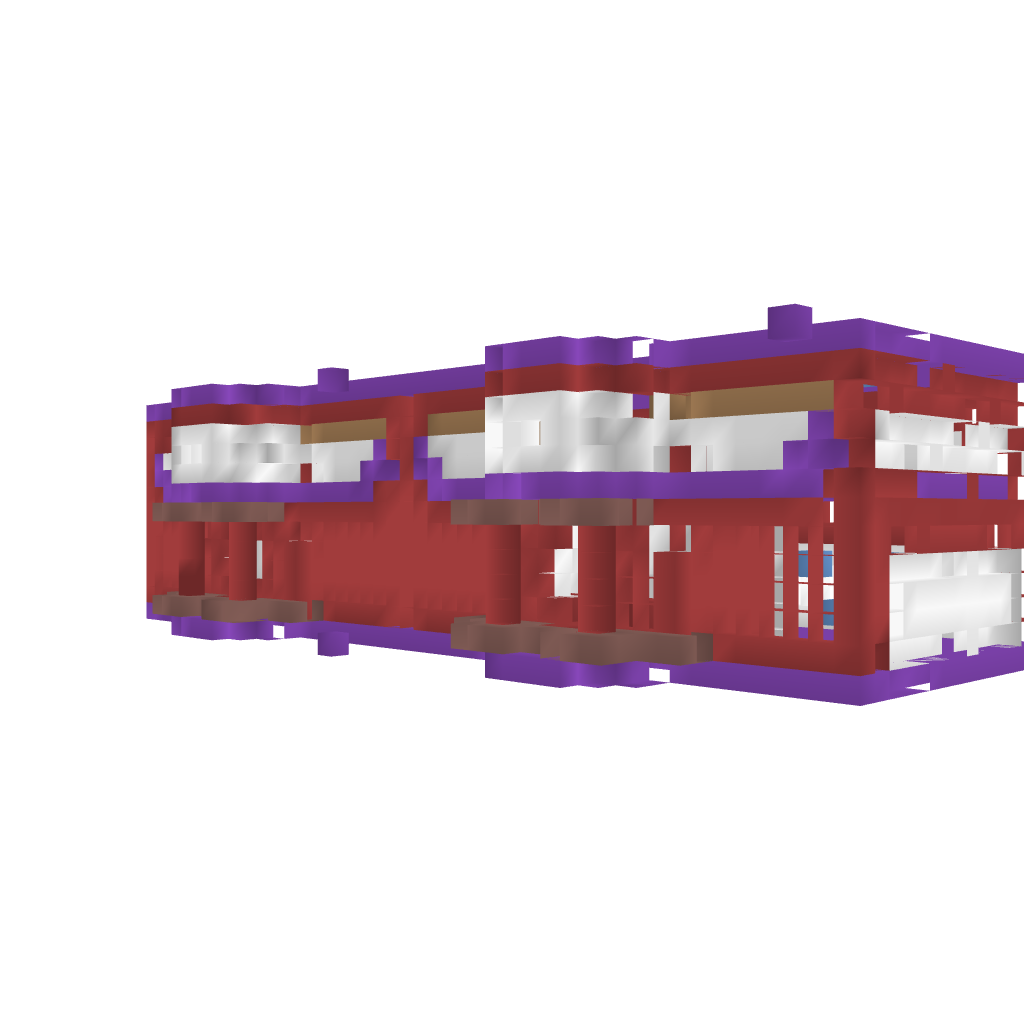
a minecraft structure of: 2 Story stackable mansion bad low quality